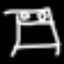
Label: bed